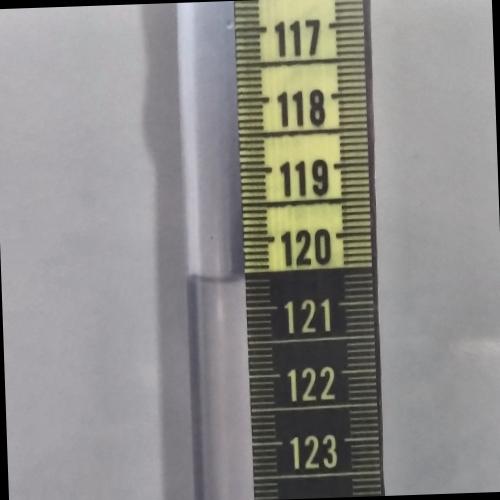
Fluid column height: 120.6 cm